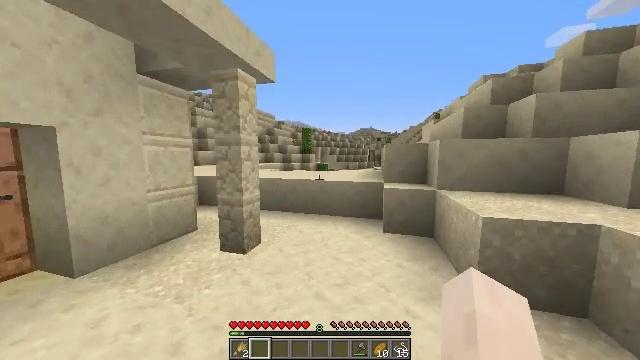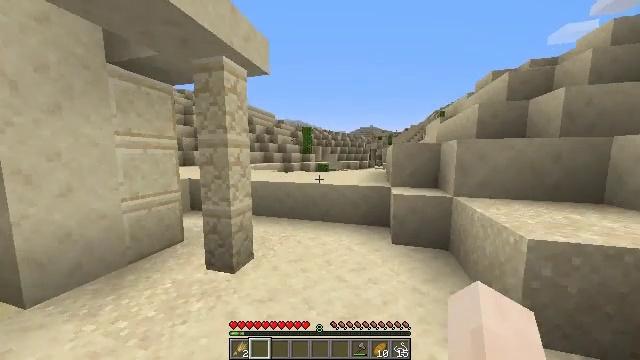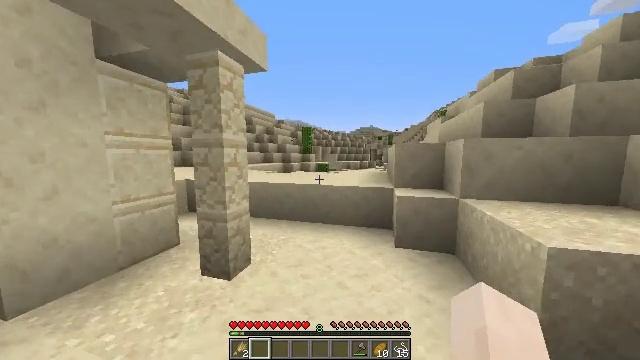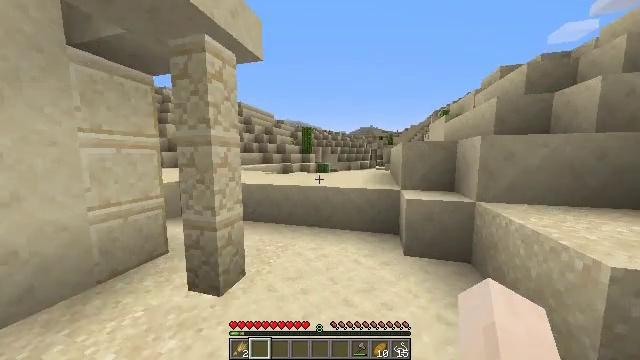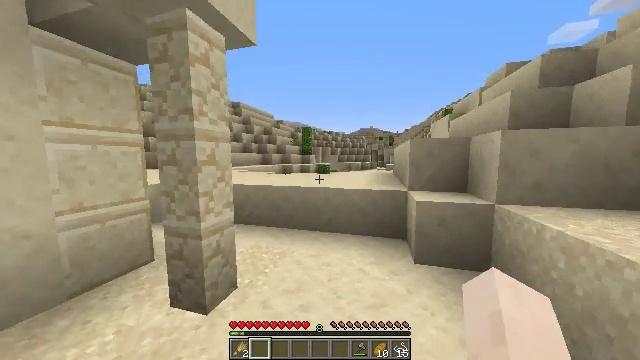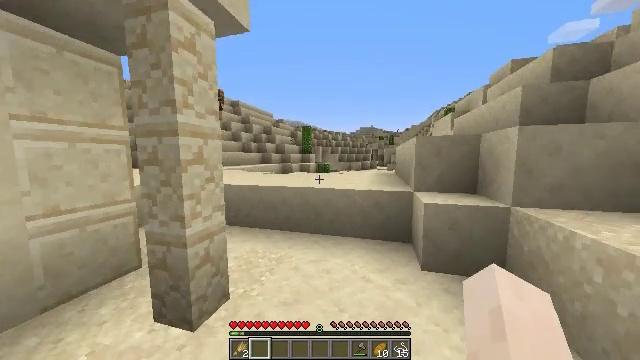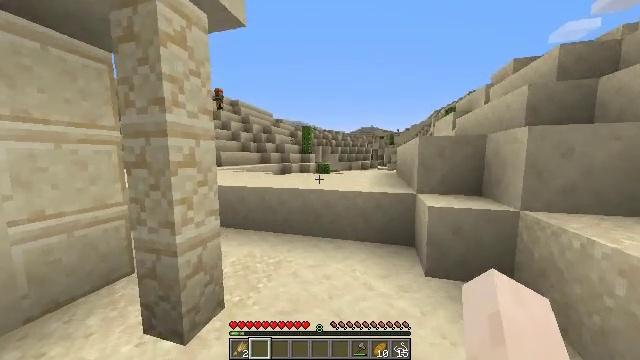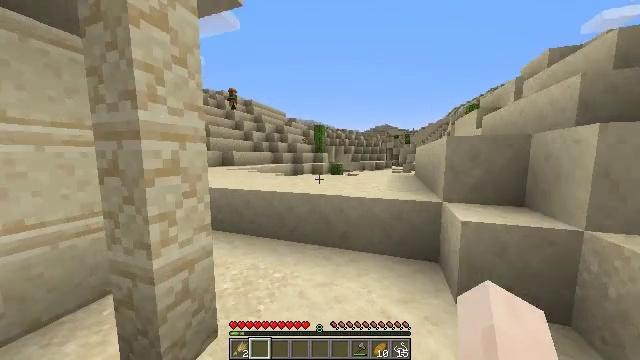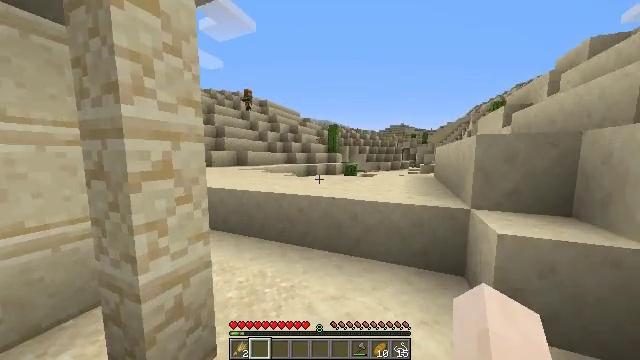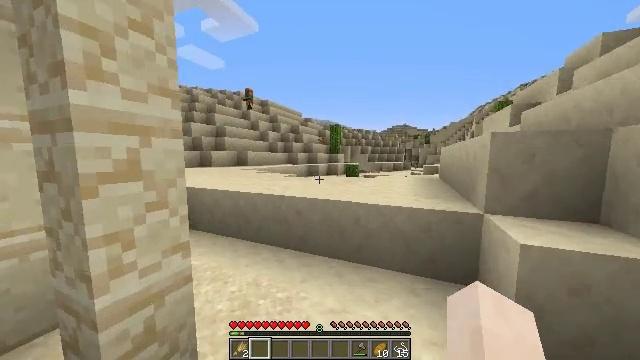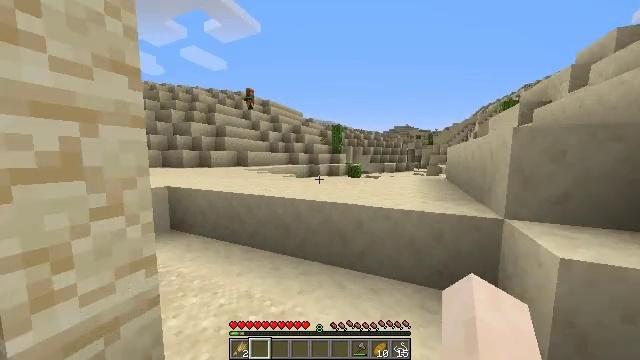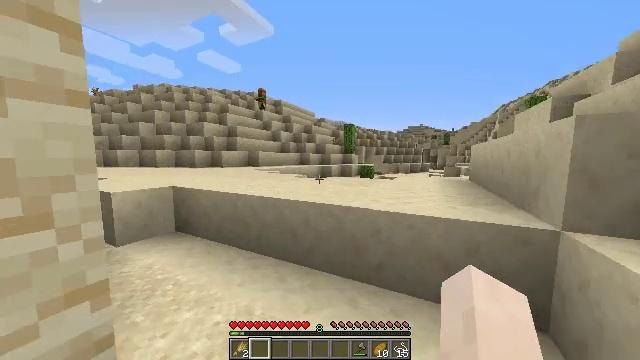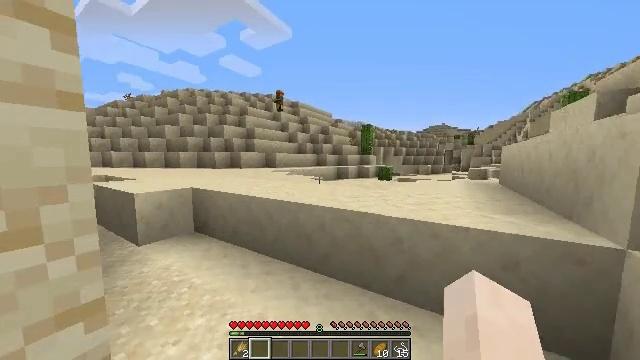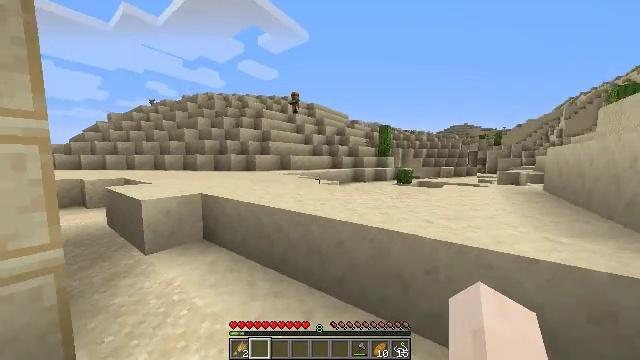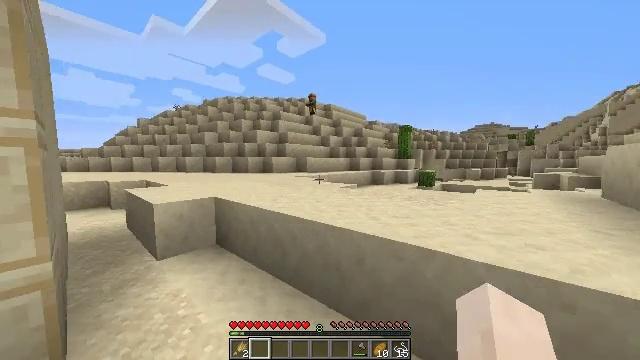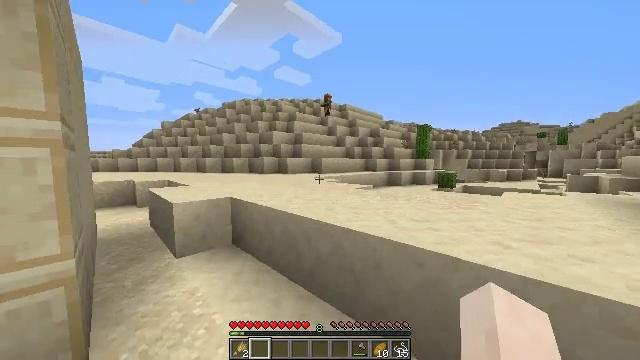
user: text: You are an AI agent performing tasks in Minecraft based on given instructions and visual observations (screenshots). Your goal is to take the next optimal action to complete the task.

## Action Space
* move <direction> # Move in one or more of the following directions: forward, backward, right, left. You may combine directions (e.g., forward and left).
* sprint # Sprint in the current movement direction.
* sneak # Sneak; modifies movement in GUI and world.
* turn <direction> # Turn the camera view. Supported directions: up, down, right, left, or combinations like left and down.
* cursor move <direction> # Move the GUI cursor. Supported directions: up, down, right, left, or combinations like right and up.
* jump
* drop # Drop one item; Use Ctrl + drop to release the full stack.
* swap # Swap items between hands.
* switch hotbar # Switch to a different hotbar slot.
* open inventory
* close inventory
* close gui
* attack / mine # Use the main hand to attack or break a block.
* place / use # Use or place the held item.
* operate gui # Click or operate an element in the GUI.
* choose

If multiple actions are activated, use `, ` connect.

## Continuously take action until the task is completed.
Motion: motion action
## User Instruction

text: Cook a cooked rabbit.
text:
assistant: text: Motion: move forward, sprint
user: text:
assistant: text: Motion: move forward, sprint
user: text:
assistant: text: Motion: move forward, sprint
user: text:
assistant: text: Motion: move forward, sprint
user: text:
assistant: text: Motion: move forward, sprint
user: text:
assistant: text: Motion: move forward, sprint
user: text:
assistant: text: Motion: move forward, sprint, turn left
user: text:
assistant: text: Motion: move forward, sprint, turn left
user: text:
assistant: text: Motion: move forward, sprint
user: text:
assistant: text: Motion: move forward, sprint
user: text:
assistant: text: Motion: move forward, sprint, turn left
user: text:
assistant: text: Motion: move forward, sprint, turn left
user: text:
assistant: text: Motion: move forward, sprint, turn left
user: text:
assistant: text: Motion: move forward, sprint, turn left
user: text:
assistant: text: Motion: move forward, sprint, turn left
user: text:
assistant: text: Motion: move forward, sprint, turn left, jump
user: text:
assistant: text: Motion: move forward, sprint, jump
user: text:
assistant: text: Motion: move forward, sprint, jump
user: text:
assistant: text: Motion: move forward, sprint, jump
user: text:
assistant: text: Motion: move forward, sprint, jump
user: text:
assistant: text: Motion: move forward, sprint, jump
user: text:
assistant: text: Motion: move forward, sprint
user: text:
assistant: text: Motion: move forward, sprint
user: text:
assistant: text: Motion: move forward, sprint
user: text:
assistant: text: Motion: move forward and move left, sprint
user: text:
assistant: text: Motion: move forward and move left, sprint
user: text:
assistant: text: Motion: move forward and move left, sprint
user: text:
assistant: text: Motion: move forward, sprint
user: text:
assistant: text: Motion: move forward, sprint
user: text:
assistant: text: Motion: move forward, sprint